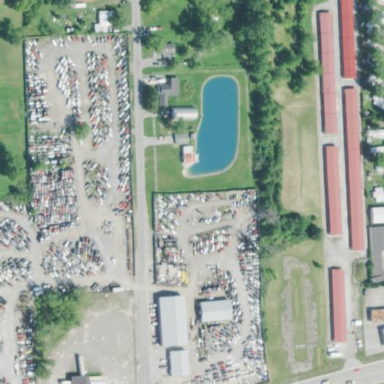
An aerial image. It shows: Scrap yard situated in industrial area.